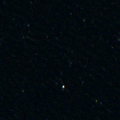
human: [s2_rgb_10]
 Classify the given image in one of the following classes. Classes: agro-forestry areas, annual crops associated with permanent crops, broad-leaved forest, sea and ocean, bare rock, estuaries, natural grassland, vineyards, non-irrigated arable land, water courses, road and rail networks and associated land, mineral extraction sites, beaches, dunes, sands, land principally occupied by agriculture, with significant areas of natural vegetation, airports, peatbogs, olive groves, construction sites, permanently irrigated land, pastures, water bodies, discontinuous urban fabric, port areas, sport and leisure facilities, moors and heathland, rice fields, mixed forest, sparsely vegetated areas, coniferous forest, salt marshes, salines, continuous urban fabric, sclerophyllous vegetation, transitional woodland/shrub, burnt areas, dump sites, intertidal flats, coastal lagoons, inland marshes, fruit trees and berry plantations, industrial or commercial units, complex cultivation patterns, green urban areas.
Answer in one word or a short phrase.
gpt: sea and ocean